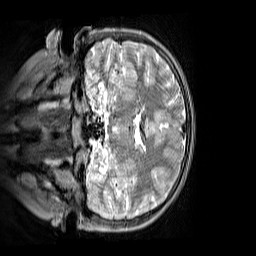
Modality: T2w
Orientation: coronal
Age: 9
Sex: female
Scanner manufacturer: siemens
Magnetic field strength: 3 T
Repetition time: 3.2 s
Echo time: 0.408 s